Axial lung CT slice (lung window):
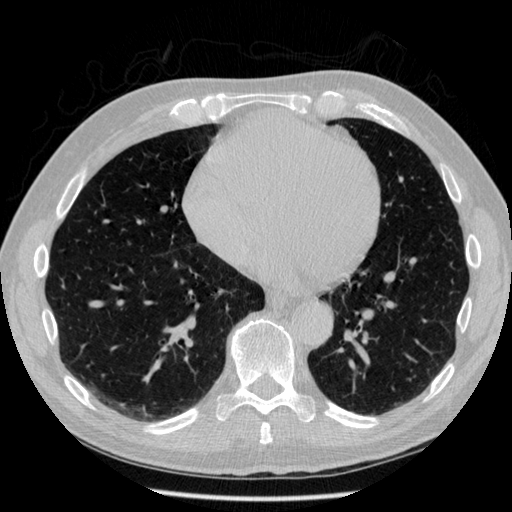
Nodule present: no